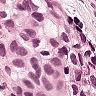
Metastatic tissue present: yes